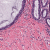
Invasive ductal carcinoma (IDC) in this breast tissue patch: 0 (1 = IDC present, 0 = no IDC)